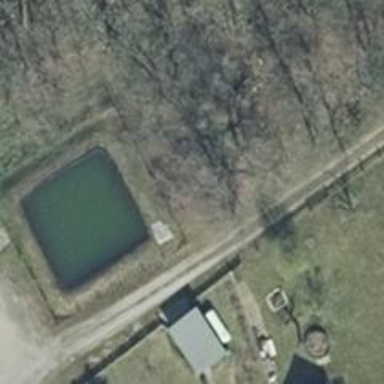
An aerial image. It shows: Fence is in the image.